Question: When I used the (recently released) Cppcheck 1.69 on my code<URL>, it showed a whole lot of messages where I expected none. Disabling 'noExplicitConstructor' proved that all of them were of exactly this kind.
But I found that I'm not the only one with a lot of new Cppcheck messages, look at the results of the analysis of LibreOffice (which I'm allowed to show in public):

What would an experienced programmer do:
- - 'explicit'
---
<URL>, and it's a pretty large code base.
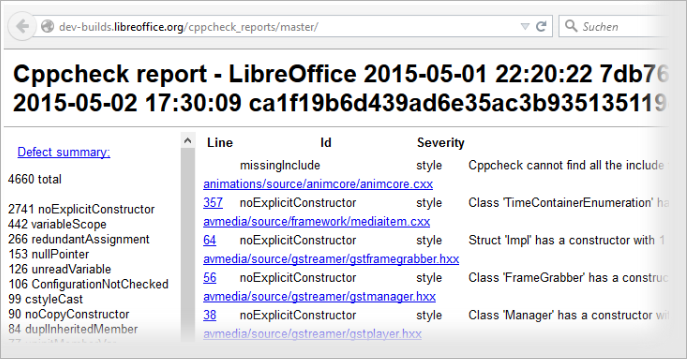
Answer: I've been bitten in the past by performance hits introduced by implicit conversions as well as outright bugs. So I tend to always use 'explicit' for constructors that I do not want to participate in implicit conversions so that the compiler can help me catch my errors - and I then try to always also add a "// implicit intended" comment to the ctors where I explicitly intend for them to be used as converting ctors implicitly. I find that this helps me write more correct code with fewer surprises.
... So I'd say "yes, go add 'explicit'" - in the long run you'll be glad you did - that's what I did when I first learned about it, and I'm glad I did.